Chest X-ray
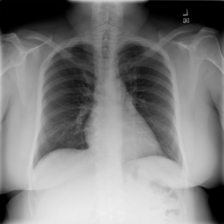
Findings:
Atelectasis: negative
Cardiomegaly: negative
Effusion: negative
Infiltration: positive
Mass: negative
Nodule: negative
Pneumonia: negative
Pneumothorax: negative
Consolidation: negative
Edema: negative
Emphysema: negative
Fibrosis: negative
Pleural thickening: negative
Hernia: negative